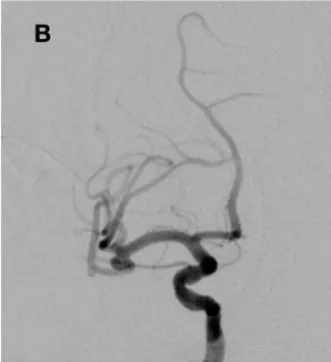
DSA before surgery showing an aneurysm on the MCA bifurcation, 5.4 x 4 mm in size (A,B).
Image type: radiology (ct)